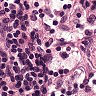
Metastatic tissue present: no